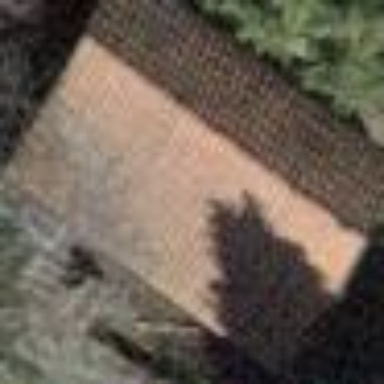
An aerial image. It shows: Shed.